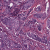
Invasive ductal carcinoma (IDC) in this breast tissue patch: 1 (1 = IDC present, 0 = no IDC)